Field crop: tomato
Growth stage: 1
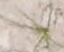
Species: cyperus